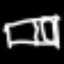
Label: bed